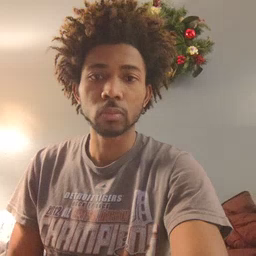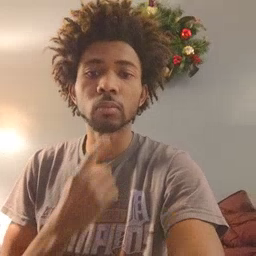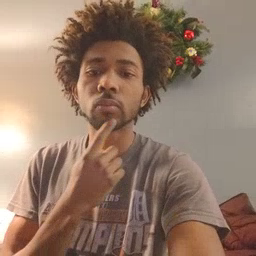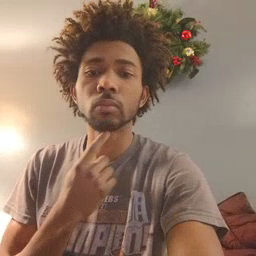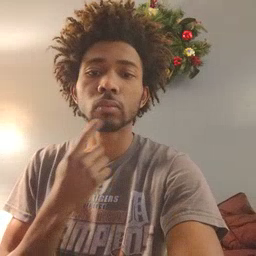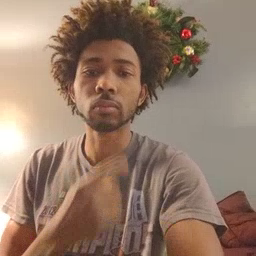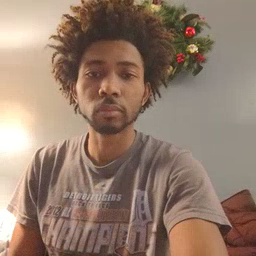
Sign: chin